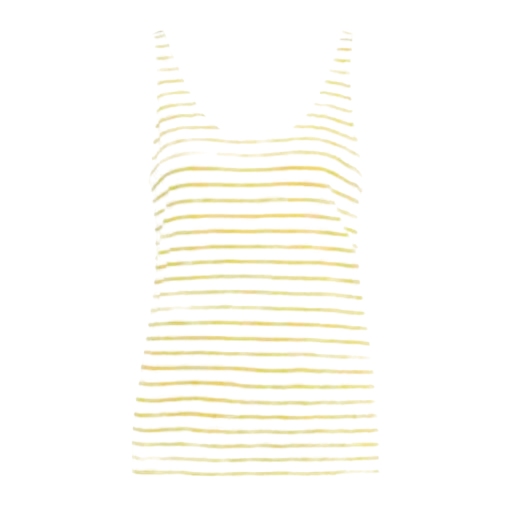
striped tank top, white striped tank top, white dyed stripe tank, white background